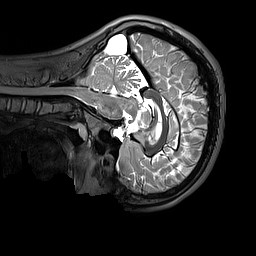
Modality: T2w
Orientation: sagittal
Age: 10
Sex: male
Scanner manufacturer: siemens
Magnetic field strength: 3 T
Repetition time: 3.2 s
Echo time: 0.408 s